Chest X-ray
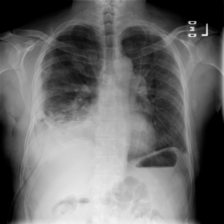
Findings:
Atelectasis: positive
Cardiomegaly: negative
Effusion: positive
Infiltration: negative
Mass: positive
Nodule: positive
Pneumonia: negative
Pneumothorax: negative
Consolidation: positive
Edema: negative
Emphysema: positive
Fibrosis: positive
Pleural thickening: negative
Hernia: negative